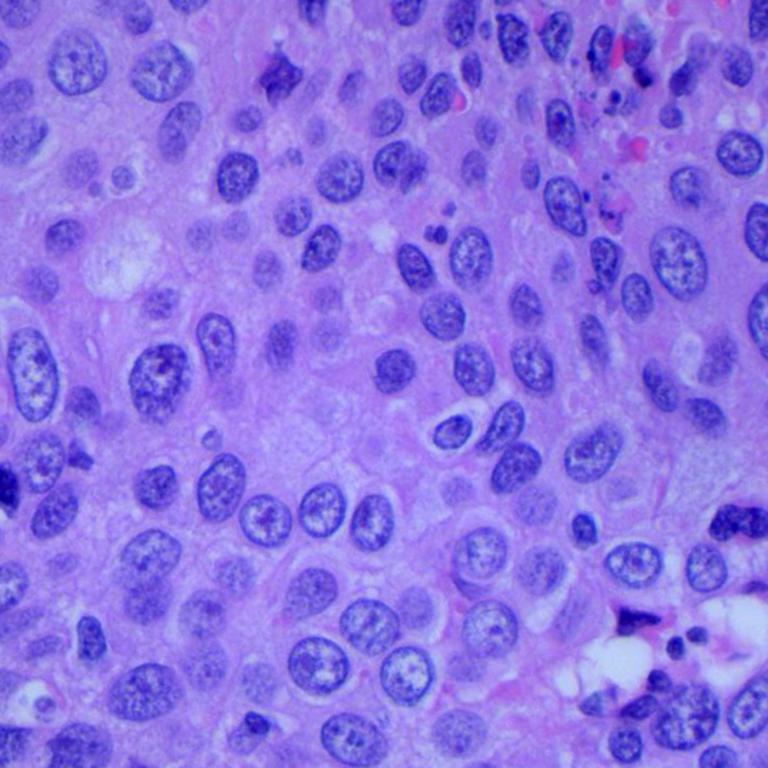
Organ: lung
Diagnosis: squamous carcinomas